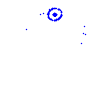
Particle: pion